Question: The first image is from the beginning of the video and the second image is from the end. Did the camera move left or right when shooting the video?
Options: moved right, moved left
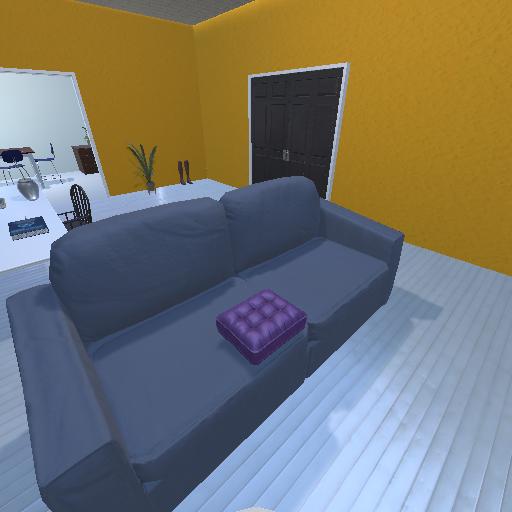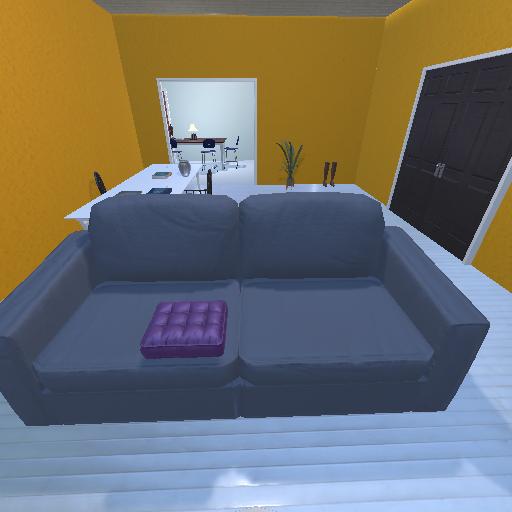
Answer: moved right